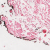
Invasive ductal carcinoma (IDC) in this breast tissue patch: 0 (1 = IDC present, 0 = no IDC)